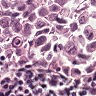
Metastatic tissue present: yes